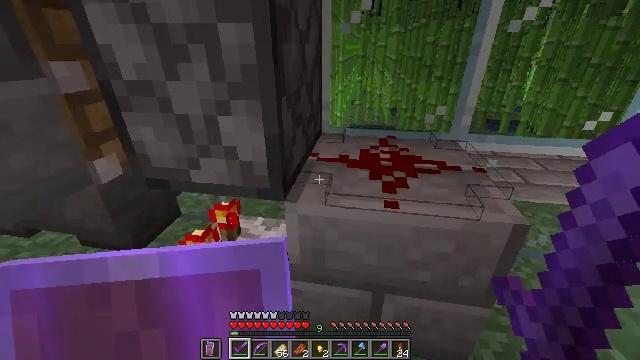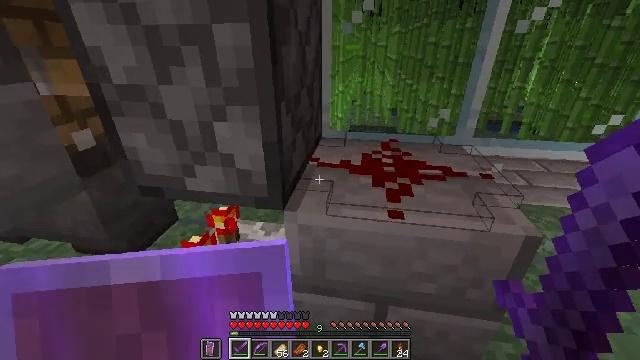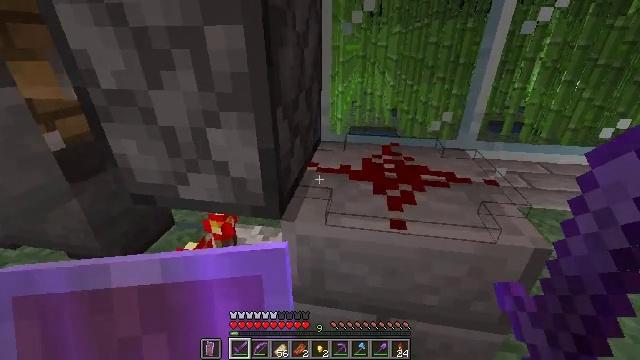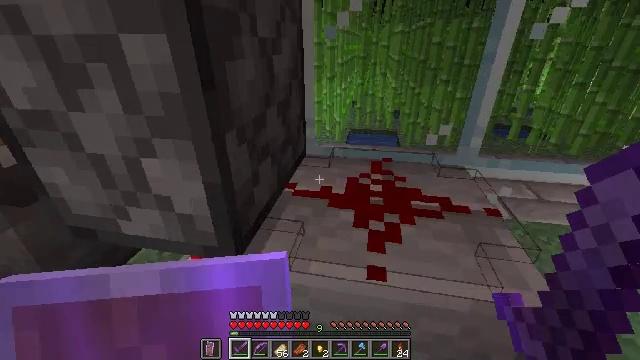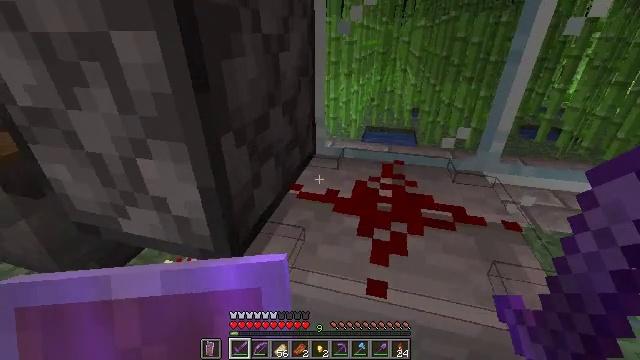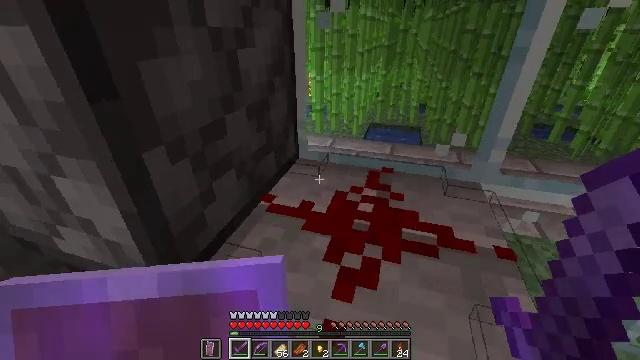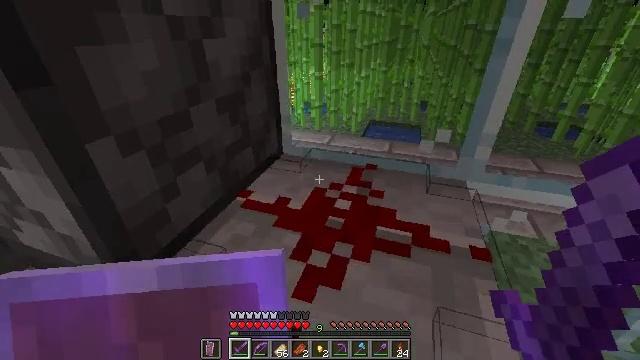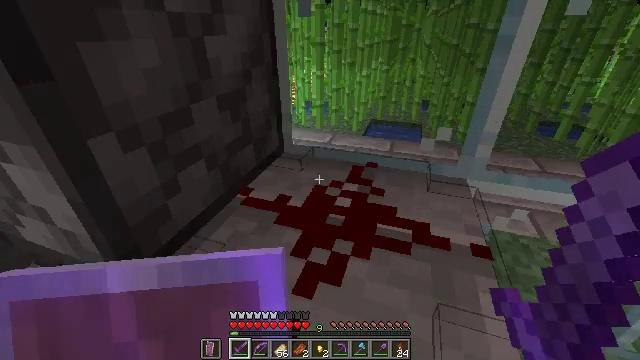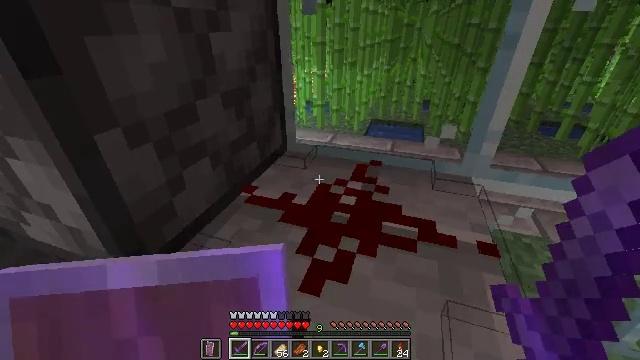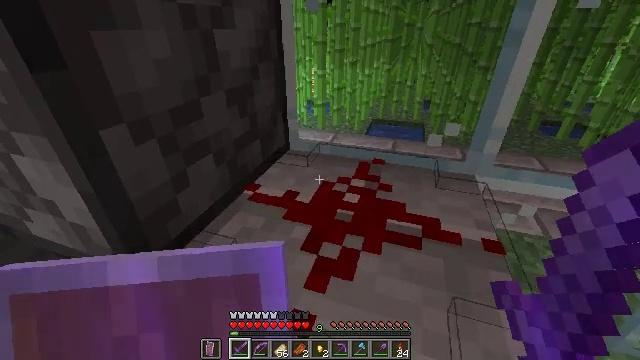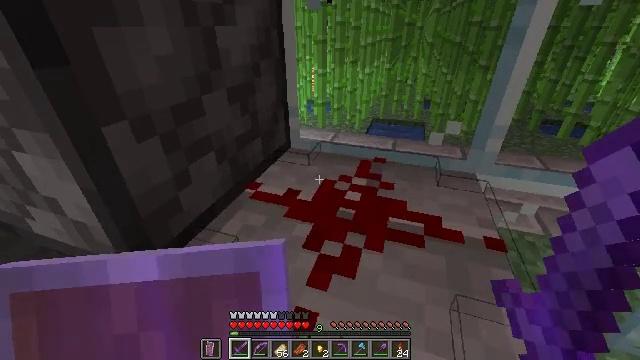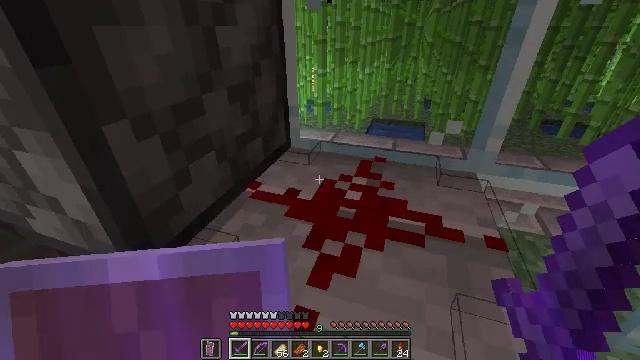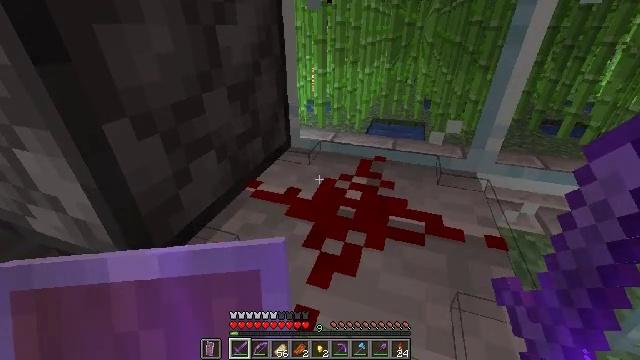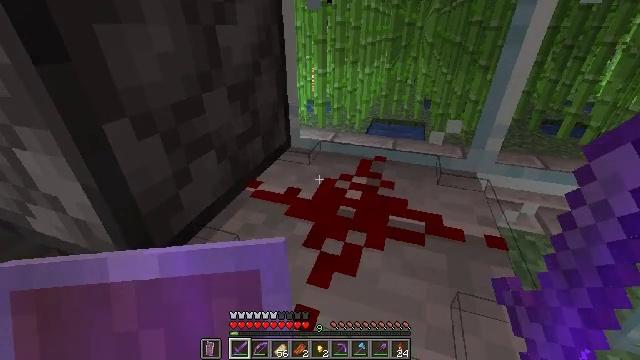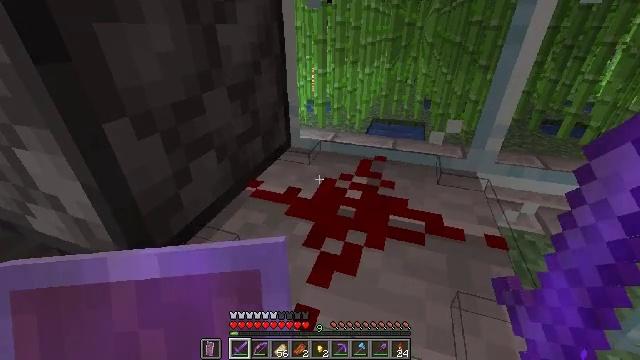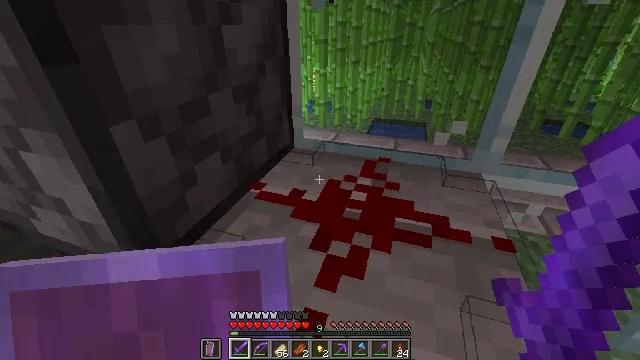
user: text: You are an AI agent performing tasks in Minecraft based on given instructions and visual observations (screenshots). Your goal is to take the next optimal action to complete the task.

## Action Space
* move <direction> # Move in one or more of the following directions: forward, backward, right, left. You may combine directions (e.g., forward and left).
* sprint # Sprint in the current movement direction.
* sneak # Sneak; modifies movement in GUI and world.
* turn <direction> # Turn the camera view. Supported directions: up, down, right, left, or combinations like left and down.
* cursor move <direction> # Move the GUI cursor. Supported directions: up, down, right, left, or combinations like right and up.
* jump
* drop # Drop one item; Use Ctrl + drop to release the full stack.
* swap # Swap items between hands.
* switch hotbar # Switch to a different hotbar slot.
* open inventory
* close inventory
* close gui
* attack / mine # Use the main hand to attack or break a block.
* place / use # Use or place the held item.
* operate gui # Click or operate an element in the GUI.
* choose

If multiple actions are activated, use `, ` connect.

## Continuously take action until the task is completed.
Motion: motion action
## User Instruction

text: Collect the spruce trapdoor from its position.
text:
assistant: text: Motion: move forward
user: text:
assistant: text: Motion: move forward and move right
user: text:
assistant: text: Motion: move forward and move right, turn left
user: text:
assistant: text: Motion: move forward and move right, turn left
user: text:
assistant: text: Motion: move forward and move right, turn left and down
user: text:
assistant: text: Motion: move forward, turn left
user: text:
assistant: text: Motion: move forward
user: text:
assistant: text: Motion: no_op
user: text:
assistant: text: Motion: no_op
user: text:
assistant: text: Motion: no_op
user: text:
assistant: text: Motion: no_op
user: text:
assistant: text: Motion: no_op
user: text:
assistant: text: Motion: no_op
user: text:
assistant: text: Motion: no_op
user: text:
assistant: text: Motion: move forward
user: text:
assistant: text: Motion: move forward
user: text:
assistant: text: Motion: move forward, jump
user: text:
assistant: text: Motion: move forward, jump
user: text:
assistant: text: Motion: move forward and move right, jump
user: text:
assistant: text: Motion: move forward and move right, jump
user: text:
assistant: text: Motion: move forward and move right, turn left, jump
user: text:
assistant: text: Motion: move forward and move right, turn left, jump
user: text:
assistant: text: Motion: move forward and move right, turn left, jump
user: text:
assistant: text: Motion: move forward and move right, jump
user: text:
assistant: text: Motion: move forward and move right
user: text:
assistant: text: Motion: move forward and move right, turn left
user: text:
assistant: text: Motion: turn left and up
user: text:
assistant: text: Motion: turn left
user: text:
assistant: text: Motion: turn left
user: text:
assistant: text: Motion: turn left